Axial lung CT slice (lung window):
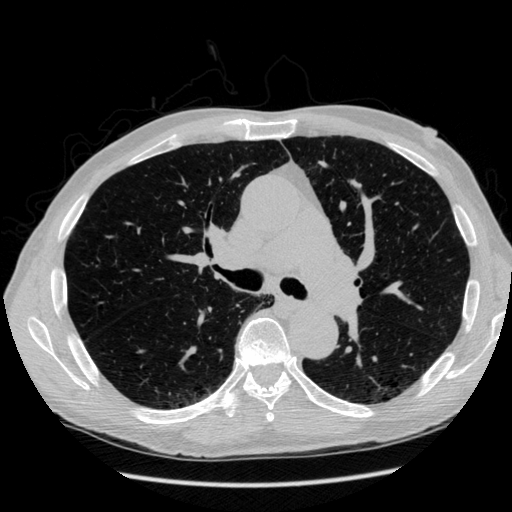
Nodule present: no